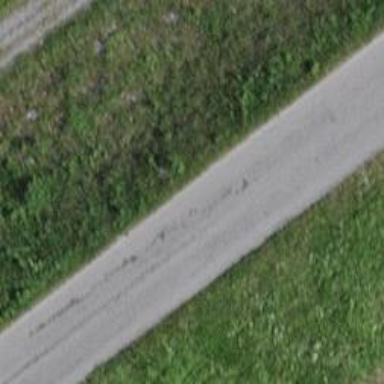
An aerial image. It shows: Unclassified asphalt road with grade1 tracktype and embankment.